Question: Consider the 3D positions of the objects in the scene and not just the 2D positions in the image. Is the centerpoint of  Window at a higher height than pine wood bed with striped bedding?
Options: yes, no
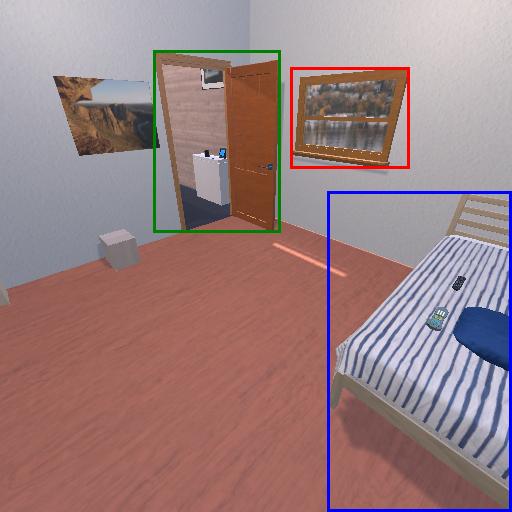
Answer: yes